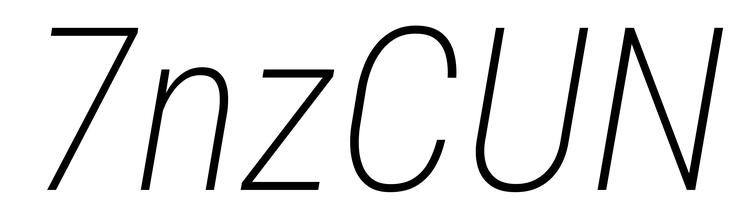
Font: Roboto-Italic_Condensed_ExtraLight_Italic